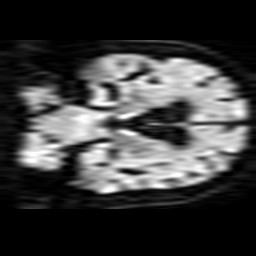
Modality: TRACE
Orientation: coronal
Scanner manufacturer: philips
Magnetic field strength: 1.5 T
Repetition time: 3.111 s
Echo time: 0.06113 s